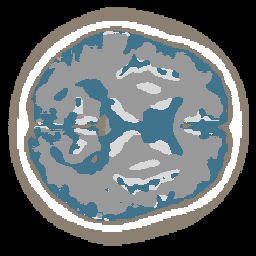
Label: no_lesion